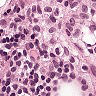
Metastatic tissue present: no